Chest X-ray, PA view. Patient: 77 years old, sex M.
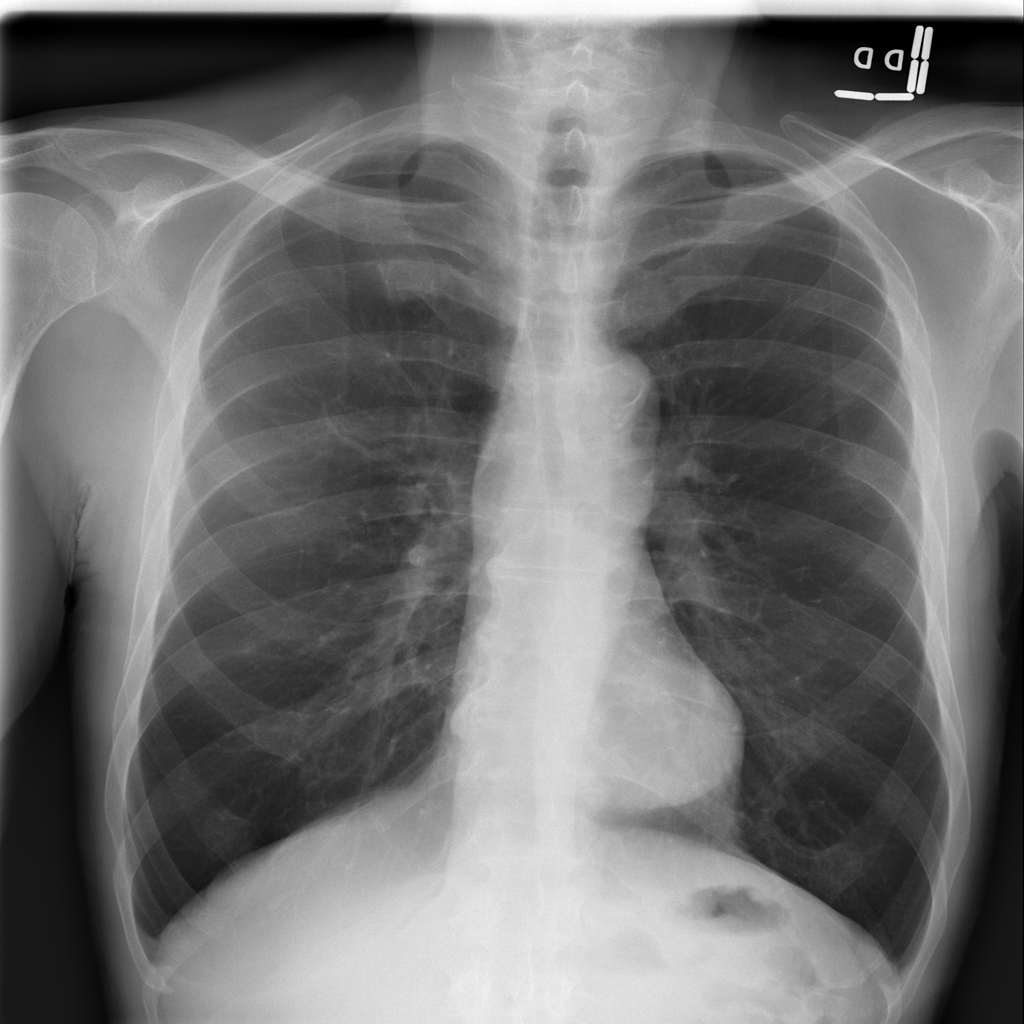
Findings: No Finding